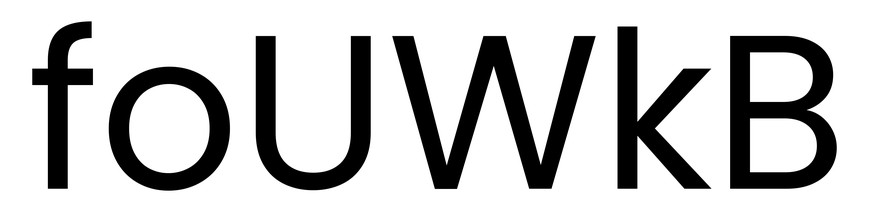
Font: Poppins-Regular